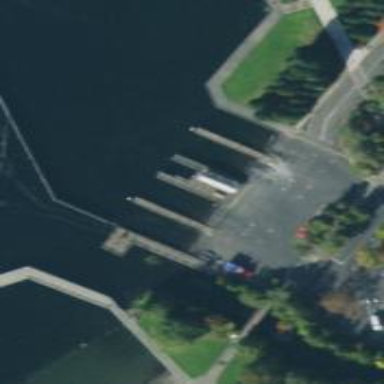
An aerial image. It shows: Slipway on leisure land.